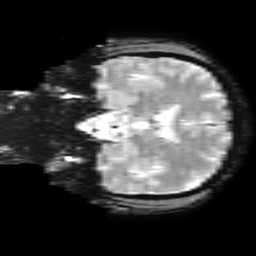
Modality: T2starw
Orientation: coronal
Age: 64
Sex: male
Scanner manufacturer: ge
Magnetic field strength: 3 T
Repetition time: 0.65 s
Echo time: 0.02 s